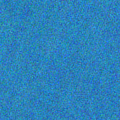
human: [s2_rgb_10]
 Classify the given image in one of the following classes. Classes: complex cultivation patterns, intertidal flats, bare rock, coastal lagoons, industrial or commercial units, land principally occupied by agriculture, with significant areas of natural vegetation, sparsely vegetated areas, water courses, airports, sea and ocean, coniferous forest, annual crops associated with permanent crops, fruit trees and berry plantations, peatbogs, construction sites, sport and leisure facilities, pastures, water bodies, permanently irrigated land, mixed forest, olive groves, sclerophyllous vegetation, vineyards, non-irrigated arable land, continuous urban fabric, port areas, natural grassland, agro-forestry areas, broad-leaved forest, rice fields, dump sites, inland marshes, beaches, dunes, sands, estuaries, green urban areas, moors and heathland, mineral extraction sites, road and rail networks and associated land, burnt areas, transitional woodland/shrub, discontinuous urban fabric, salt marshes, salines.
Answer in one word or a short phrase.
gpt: sea and ocean